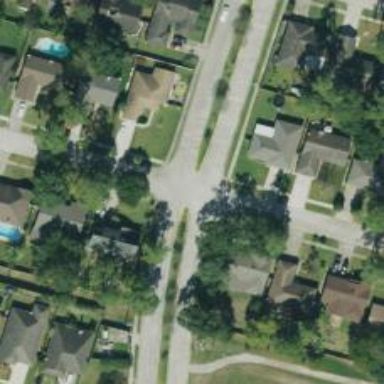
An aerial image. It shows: Unmarked crossing on footway.